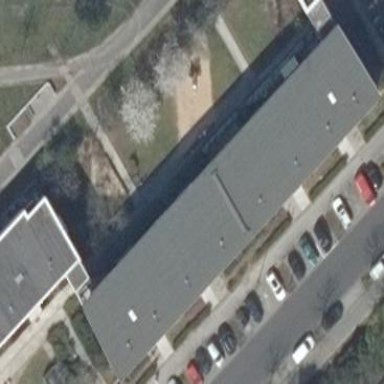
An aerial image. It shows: Building with apartments and flat roof.